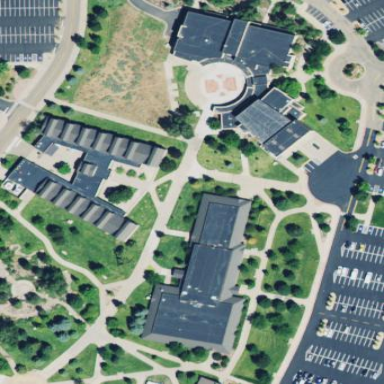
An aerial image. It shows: Public building serving as college.